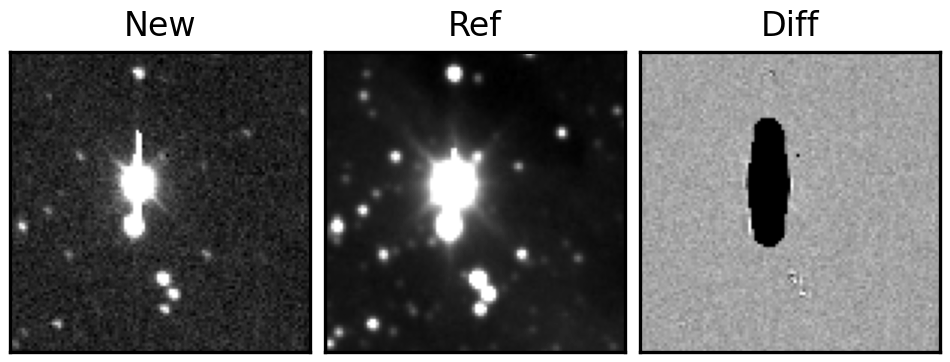
Label: bogus